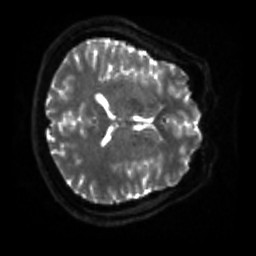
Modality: sbref
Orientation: axial
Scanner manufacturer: siemens
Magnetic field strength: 3 T
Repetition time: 4 s
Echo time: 0.0594 s